Aerial crown-view tile of a tropical tree (Barro Colorado Island, Panama), acquired 20241014:
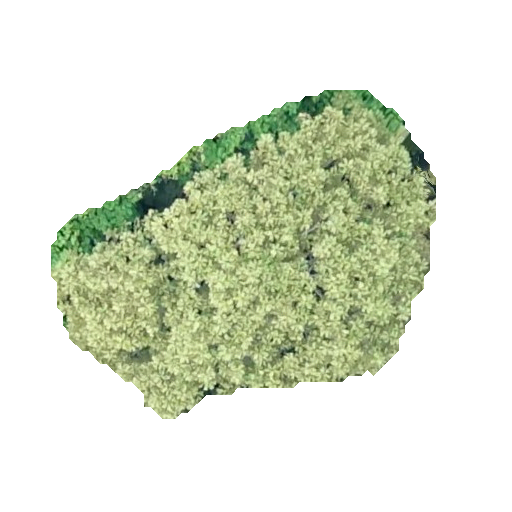
Species: Dipteryx oleifera
GBIF accepted scientific name: Dipteryx oleifera
Crown area: 133.543 m²